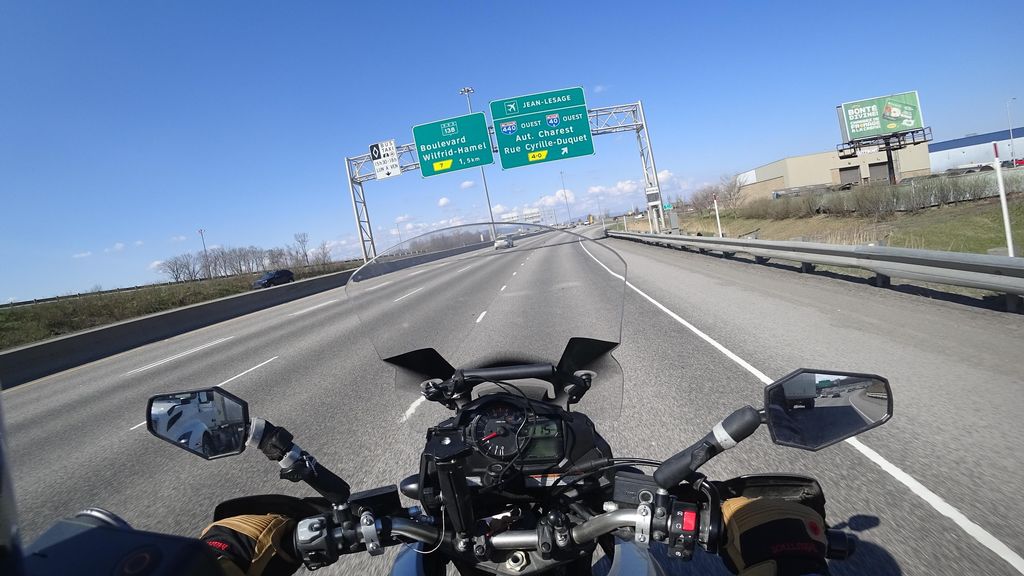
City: quebec_city